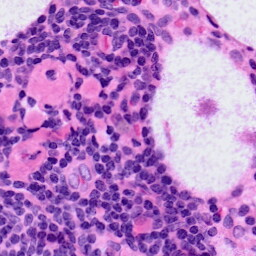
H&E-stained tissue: LymphNode